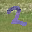
Label: 2